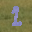
Label: 1